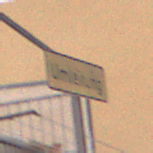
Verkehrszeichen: Umleitungsankuendigung
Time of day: Midday
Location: Outdoor (Urban)
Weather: Overcast
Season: NotSpecified
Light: Natural